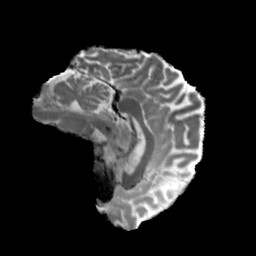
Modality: MD
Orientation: sagittal
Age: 30
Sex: male
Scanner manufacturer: siemens
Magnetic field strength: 6.98 T
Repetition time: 7.776 s
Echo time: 0.076 s